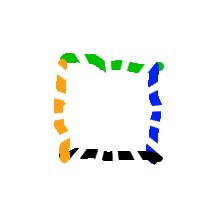
Shape: square